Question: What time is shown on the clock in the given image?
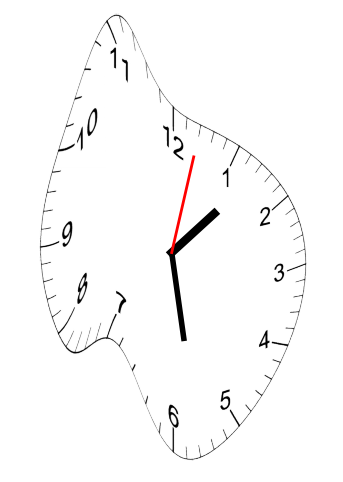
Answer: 01:28:02